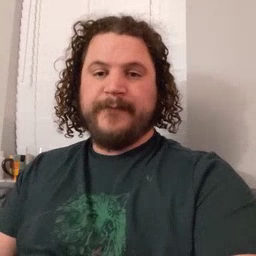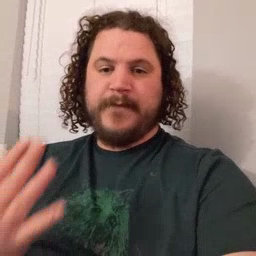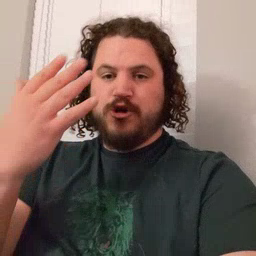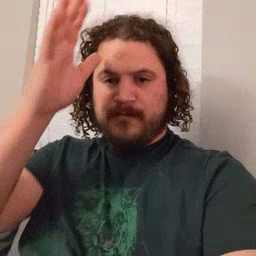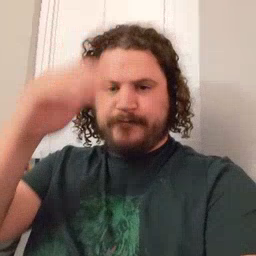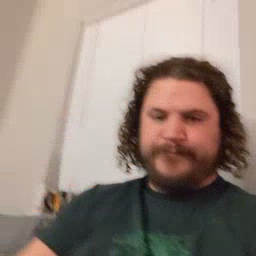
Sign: fireman